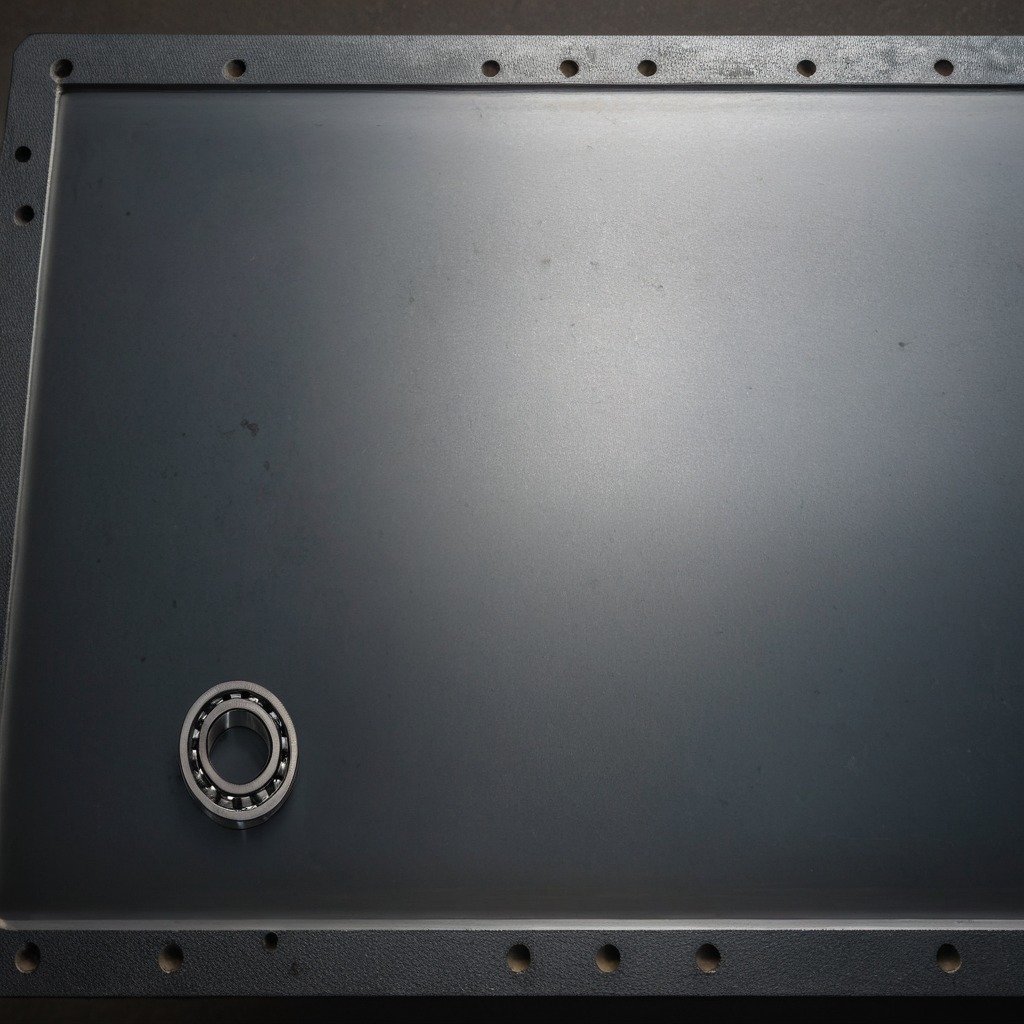
A metal ball bearing lies on a cold steel table in a mining workshop.